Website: apple
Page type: billing-address
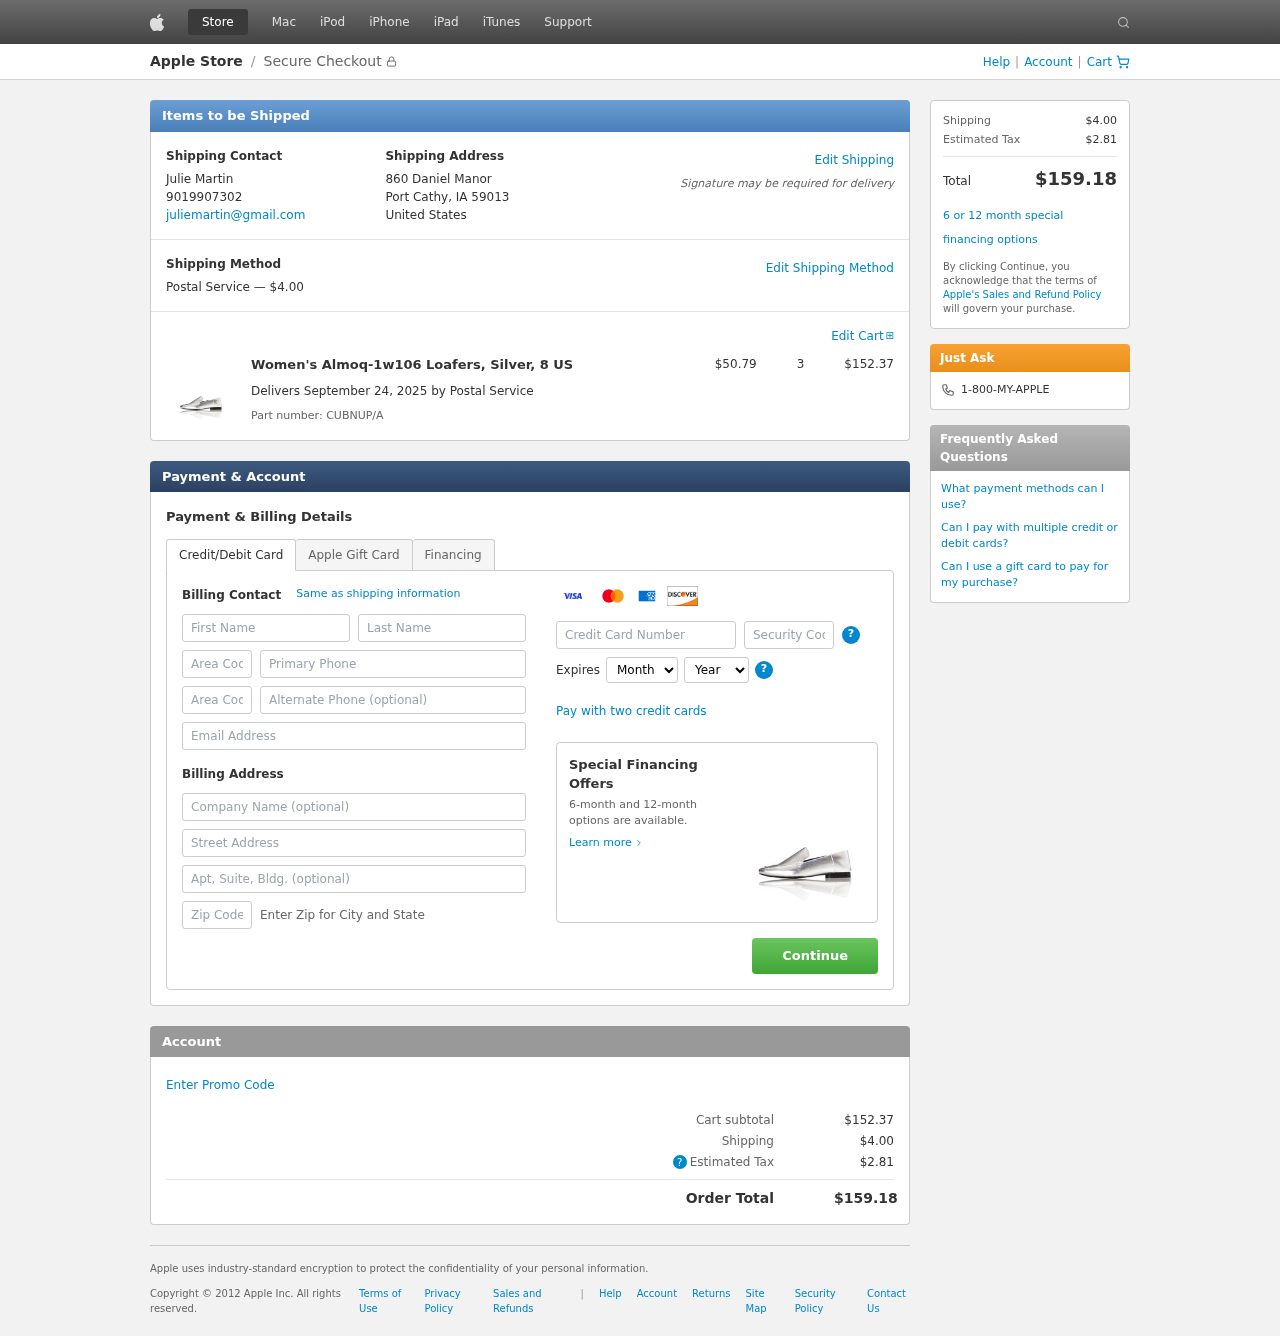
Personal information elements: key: PII_CARD_CVV
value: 330
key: PII_CARD_EXPIRY_MONTH
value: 12
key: PII_CARD_EXPIRY_YEAR
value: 28
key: PII_CARD_NUMBER
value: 2716 0992 2884 0792
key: PII_CITY_STATE_ZIP
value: Port Cathy, IA 59013
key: PII_COMPANY
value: Brewer Inc
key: PII_COUNTRY
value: United States
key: PII_EMAIL
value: juliemartin@gmail.com
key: PII_FIRSTNAME
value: Julie
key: PII_FULLNAME
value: Julie Martin
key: PII_LASTNAME
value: Martin
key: PII_PHONE
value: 9019907302
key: PII_PHONE_AREA
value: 901
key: PII_POSTCODE2
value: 40143
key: PII_STREET
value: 860 Daniel Manor
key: PII_STREET2
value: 511 Gardner Ports
Product elements: key: PRODUCT1_NAME
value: Women's Almoq-1w106 Loafers, Silver, 8 US
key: PRODUCT1_PRICE
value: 50.79
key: PRODUCT1_QUANTITY
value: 3
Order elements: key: ORDER_SHIPPING_COST
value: $4.00
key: ORDER_SUBTOTAL
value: $152.37
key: ORDER_DELIVERY_DATE
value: September 24, 2025
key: ORDER_PART_NUMBER
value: CUBNUP/A
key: ORDER_TAX
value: $2.81
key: ORDER_TOTAL
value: $159.18